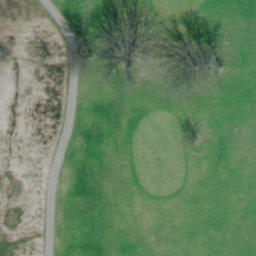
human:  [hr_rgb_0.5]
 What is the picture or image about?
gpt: golf course